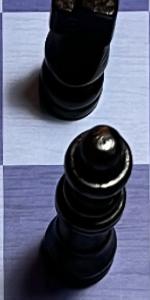
Label: Queen_Black